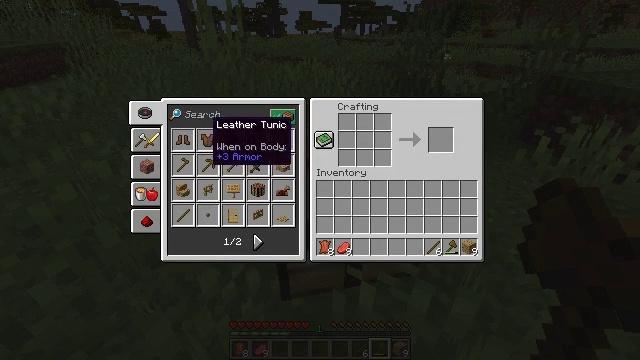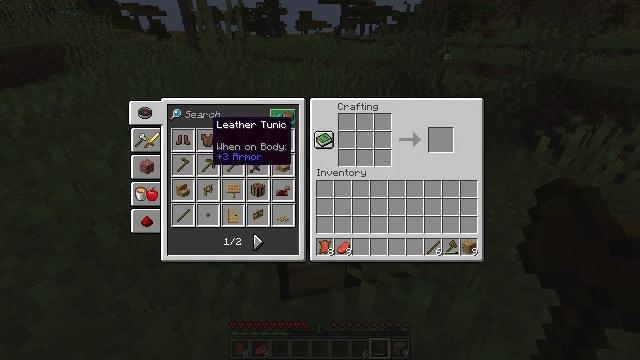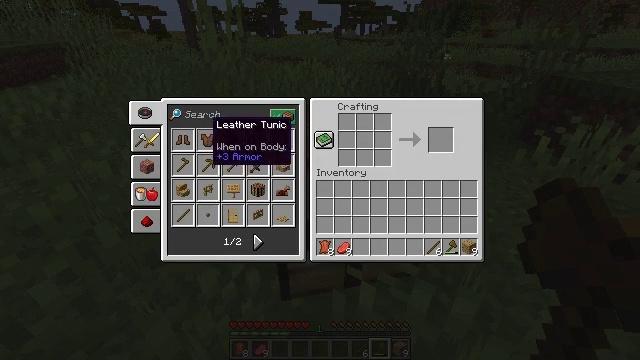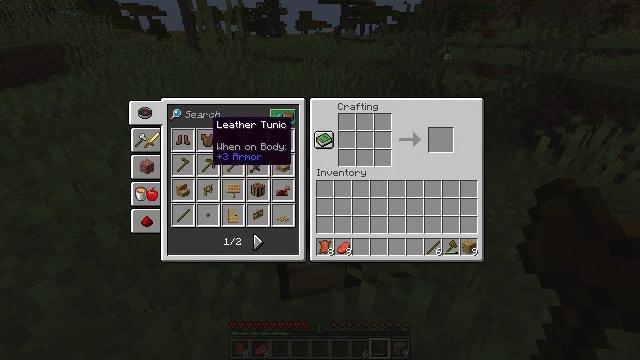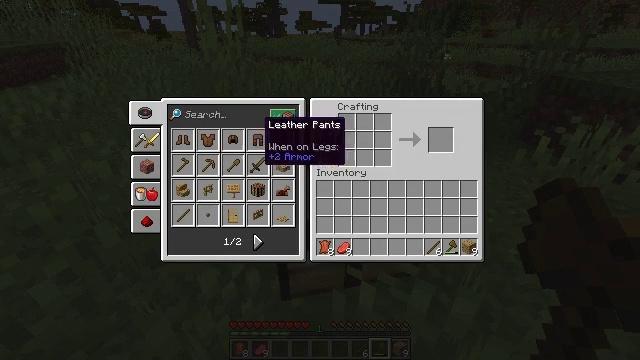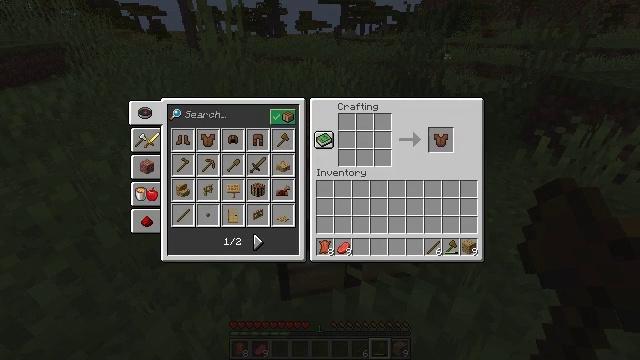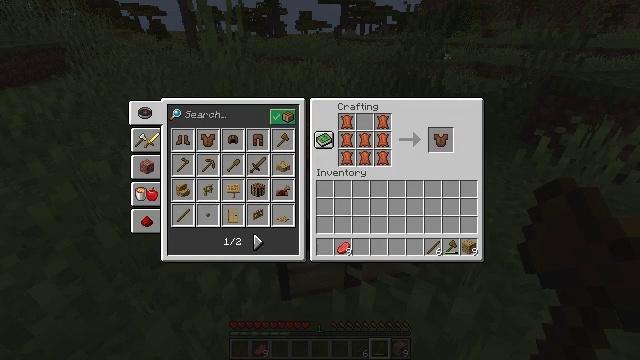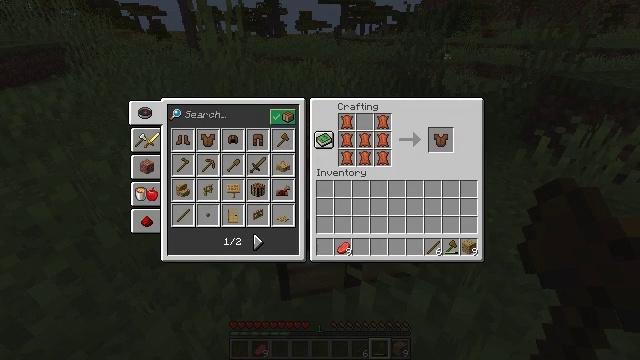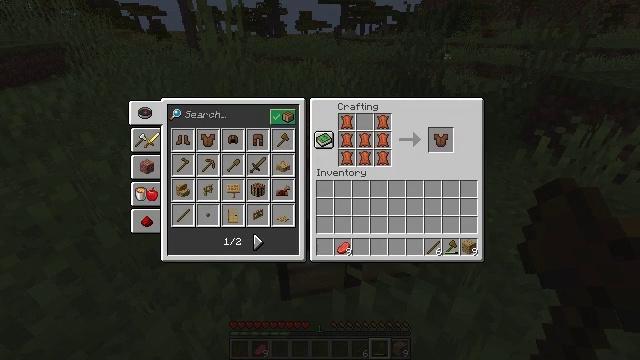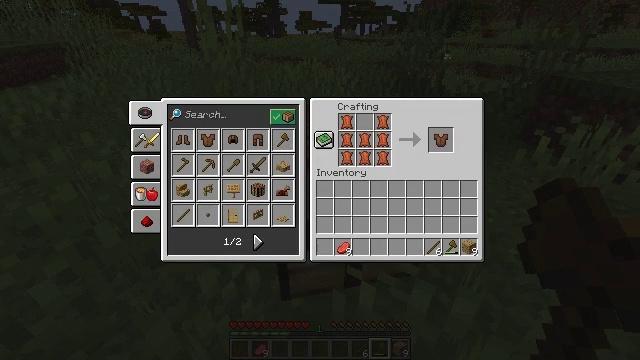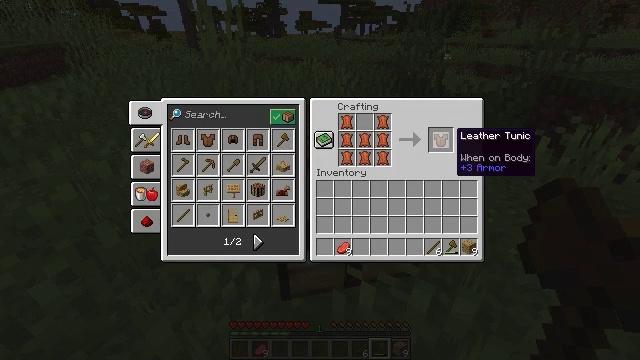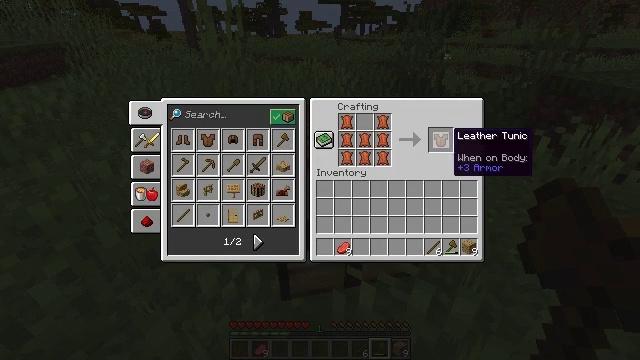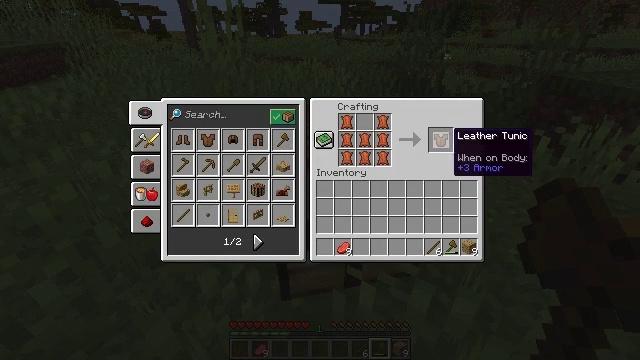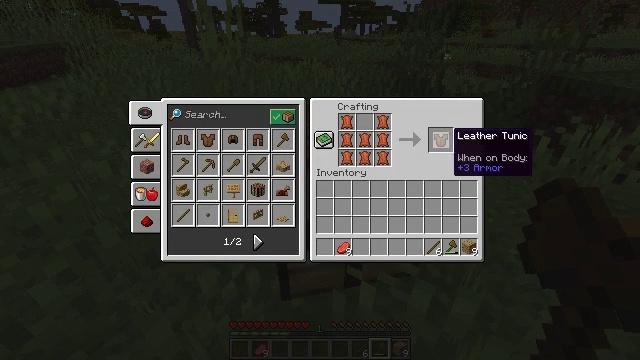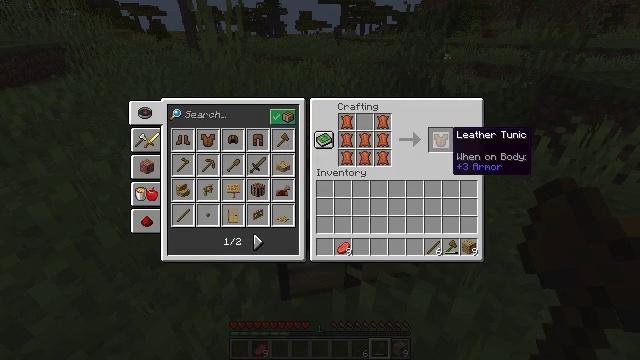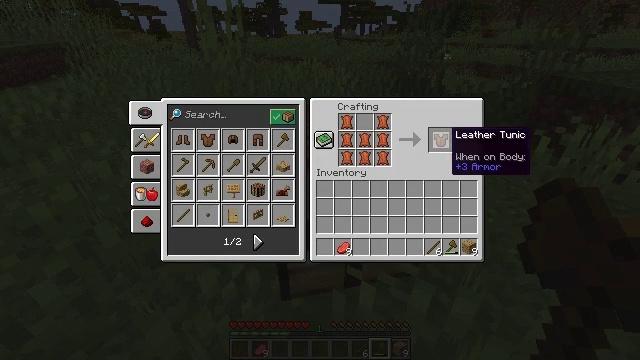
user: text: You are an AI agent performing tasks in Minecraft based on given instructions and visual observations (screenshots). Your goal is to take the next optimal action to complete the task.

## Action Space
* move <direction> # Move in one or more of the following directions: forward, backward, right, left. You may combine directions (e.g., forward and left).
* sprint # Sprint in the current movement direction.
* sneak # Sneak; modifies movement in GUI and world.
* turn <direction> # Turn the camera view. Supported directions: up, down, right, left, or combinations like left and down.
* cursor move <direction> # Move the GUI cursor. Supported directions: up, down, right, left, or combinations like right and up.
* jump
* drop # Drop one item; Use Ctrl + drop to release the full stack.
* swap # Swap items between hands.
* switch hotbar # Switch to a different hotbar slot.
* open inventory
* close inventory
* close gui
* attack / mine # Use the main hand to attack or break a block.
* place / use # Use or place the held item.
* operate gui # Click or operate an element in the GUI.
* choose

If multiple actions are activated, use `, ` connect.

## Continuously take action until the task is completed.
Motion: motion action
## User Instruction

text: Get a leather chestplate using the crafting table.
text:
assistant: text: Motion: operate gui
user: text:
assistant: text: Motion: no_op
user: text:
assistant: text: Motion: no_op
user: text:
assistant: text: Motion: cursor move right
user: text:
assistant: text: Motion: cursor move right and down
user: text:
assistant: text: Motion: cursor move right
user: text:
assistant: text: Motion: no_op
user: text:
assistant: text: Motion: cursor move left
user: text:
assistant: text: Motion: cursor move left
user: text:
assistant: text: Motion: cursor move left
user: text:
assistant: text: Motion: no_op
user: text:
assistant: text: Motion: no_op
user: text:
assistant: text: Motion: no_op
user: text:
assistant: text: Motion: sneak
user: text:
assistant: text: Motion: sneak
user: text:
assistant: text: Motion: sneak, operate gui
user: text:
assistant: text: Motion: sneak, operate gui
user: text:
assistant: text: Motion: sneak
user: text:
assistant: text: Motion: sneak
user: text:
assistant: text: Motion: no_op
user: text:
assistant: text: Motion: no_op
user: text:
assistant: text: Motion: no_op